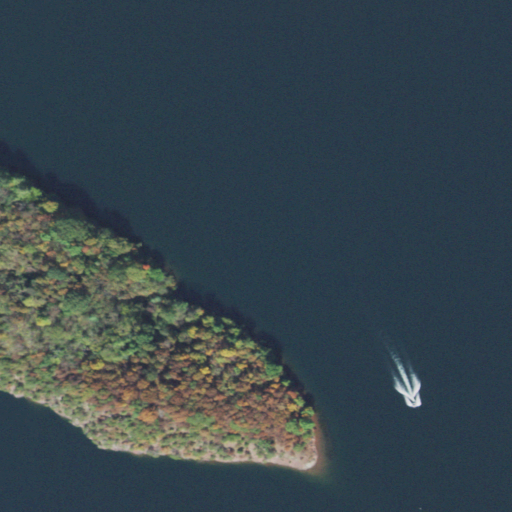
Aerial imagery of island in Pennsylvania named Martys Island containing open water and deciduous forest